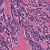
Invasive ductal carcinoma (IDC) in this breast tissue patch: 1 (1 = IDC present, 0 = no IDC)